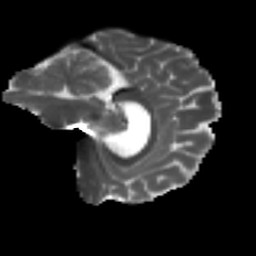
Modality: T2w
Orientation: sagittal
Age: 29
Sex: female
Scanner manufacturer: ge
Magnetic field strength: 3 T
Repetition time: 7.8 s
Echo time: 0.0606 s